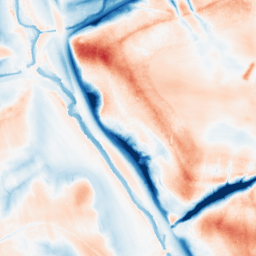
Category: trend_removal
Decomposition family: local_polynomial
Decomposition parameters: window_size: 51
degree: 3
Upsampling method: lanczos
Upsampling parameters: scale: 8
Upsampling scale: 8